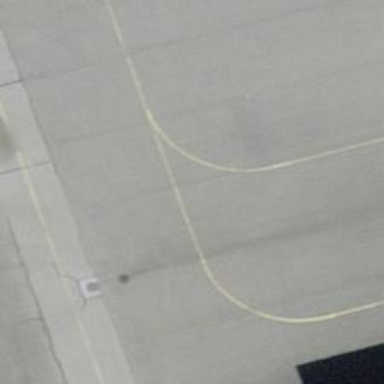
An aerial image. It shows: Image of taxiway at airport.